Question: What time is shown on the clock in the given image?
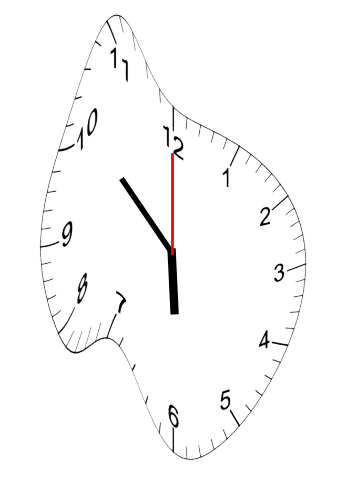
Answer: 05:52:00